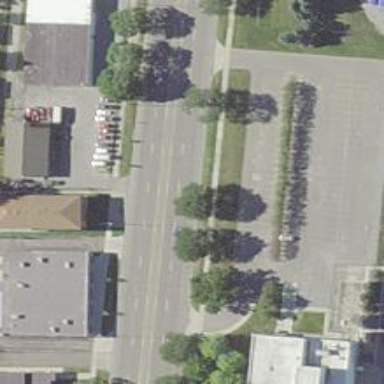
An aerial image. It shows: Secondary road with separate sidewalk.